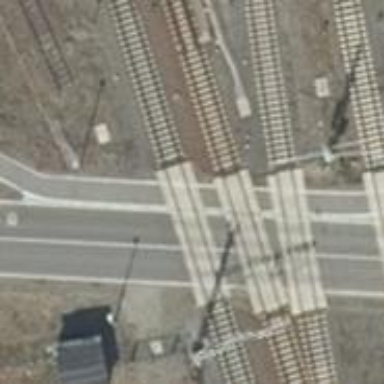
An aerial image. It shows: Railway level crossing.